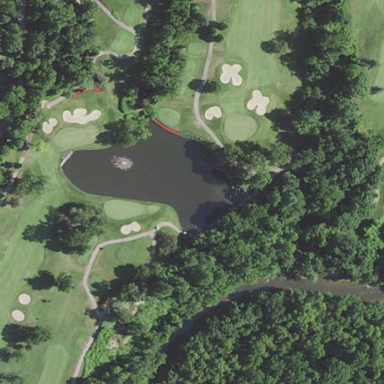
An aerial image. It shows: Water hazard on golf course.